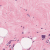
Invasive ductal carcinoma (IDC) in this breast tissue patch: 1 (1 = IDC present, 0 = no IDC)